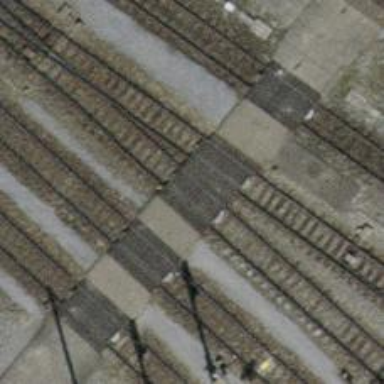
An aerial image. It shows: Railway level crossing.